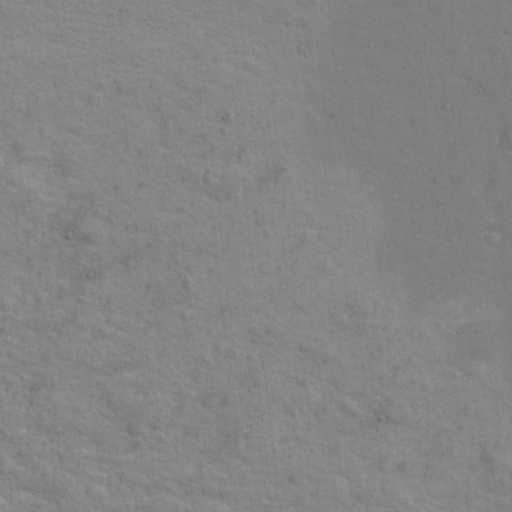
Classes present: Background